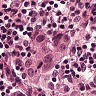
Metastatic tissue present: yes